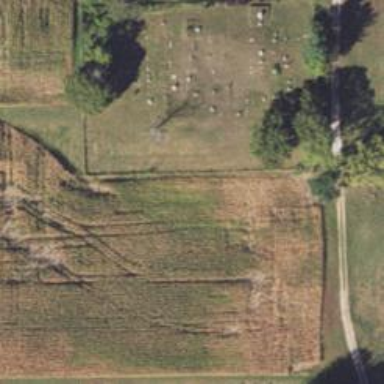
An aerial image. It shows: Cemetery.